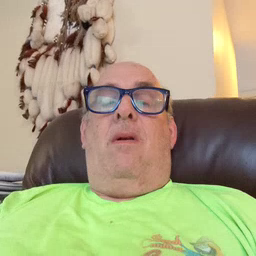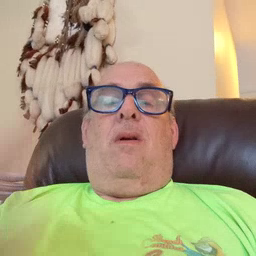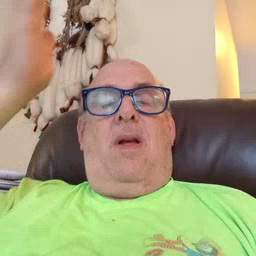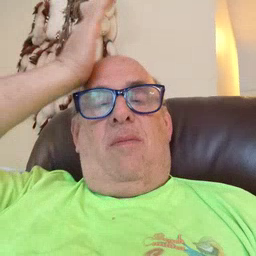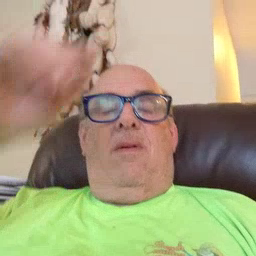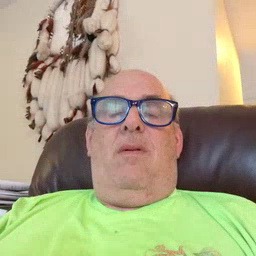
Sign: garbage